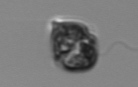
Label: Kryptoperidinium_triquetrum